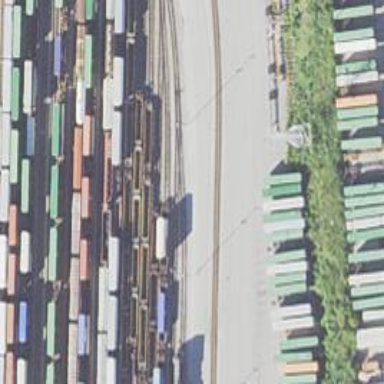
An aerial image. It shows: Railway yard used for servicing trains.